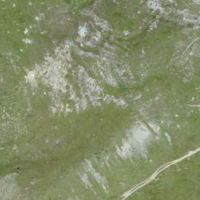
EUNIS habitat code: 26
Species observed at this site:
Marmota marmota
Sibbaldia procumbens